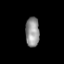
Tissue: lung
Cell type: Others
Senescence score: 0.2395
Nuclear area (px): 406
Mean DAPI intensity: 145.495